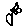
Label: flower